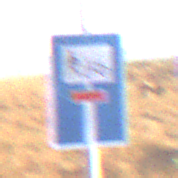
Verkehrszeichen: SackgasseRadverkehrFussgaengerDurchlaessig
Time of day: MorningAfternoon
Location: Outdoor (Nature)
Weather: Clear
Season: NotSpecified
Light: Natural